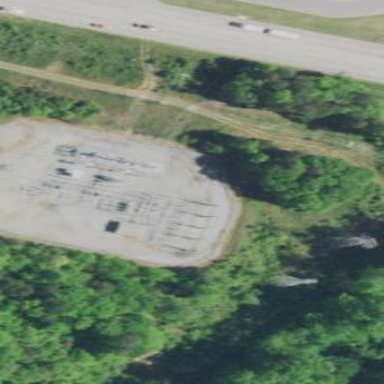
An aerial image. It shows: Distribution power substation secured by fence.